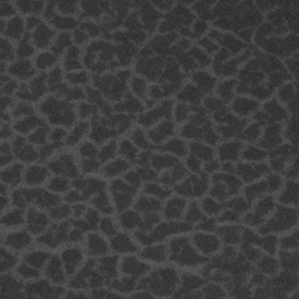
Label: frost